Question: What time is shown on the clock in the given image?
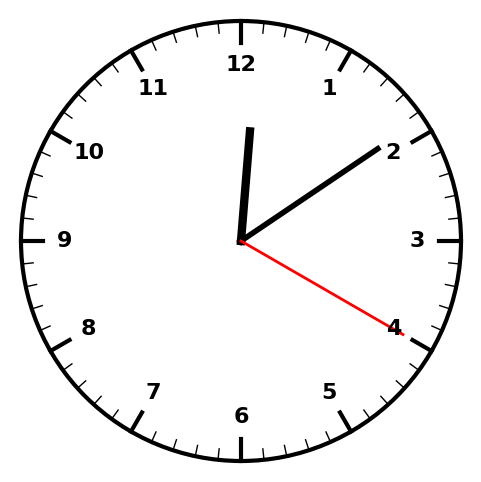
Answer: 12:09:20